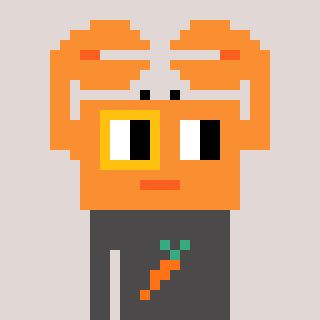
a pixel art character with square yellow and orange glasses, a crab-shaped head and a grayscale-colored body on a warm background